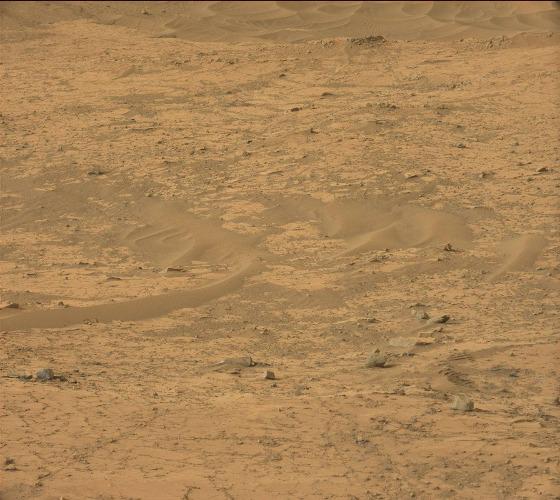
Terrain classes present: Gravel / Sand / Soil, Rock